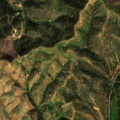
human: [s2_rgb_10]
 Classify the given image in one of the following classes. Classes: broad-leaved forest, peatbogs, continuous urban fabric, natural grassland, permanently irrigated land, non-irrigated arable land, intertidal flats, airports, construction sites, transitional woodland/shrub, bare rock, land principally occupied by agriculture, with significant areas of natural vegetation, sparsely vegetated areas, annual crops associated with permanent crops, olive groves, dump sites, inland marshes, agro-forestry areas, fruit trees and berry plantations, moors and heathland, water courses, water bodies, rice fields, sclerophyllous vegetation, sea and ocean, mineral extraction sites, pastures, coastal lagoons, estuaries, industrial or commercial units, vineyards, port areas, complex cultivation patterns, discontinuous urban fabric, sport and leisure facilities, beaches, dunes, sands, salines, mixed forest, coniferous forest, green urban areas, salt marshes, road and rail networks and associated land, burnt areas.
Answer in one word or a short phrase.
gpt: non-irrigated arable land, land principally occupied by agriculture, with significant areas of natural vegetation, agro-forestry areas, broad-leaved forest, transitional woodland/shrub